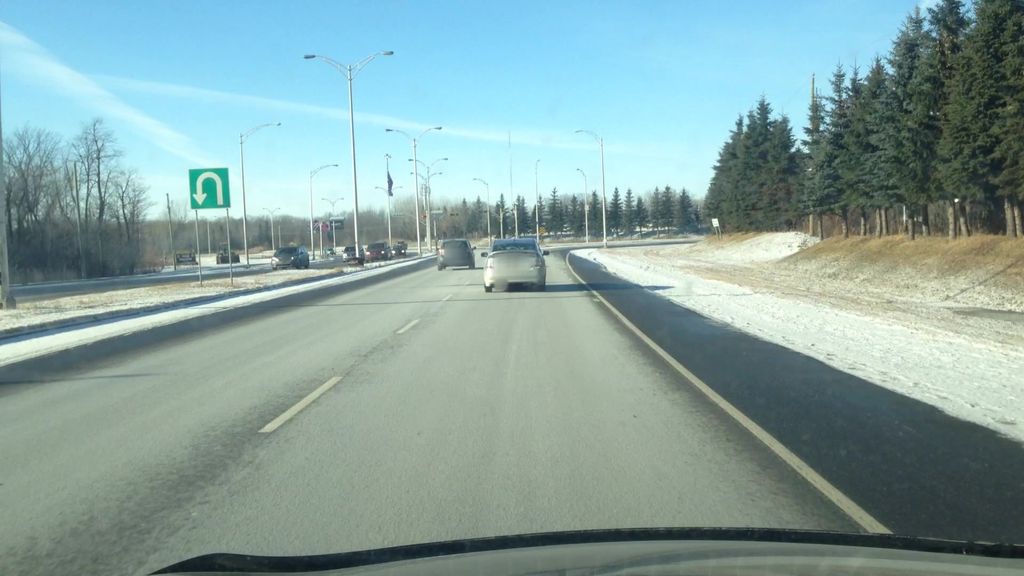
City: montreal